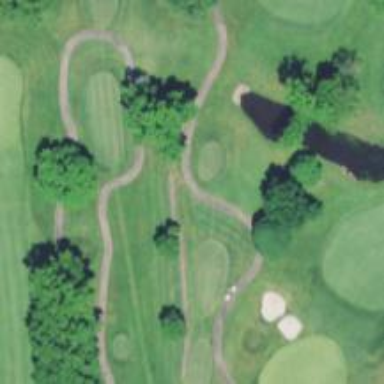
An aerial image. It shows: Path for both road and golf.